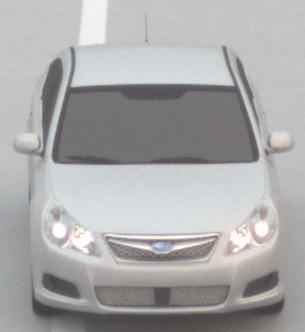
Make: Subaru
Model: Legacy 2.0R
Detailed model: Legacy (IV) Limousine
Model produced from: 2007/09
Model produced until: 2008/10
Doors: 4
Color: white
Road condition: dry road
Daytime: sunrise or sunset
Contrast: low contrast